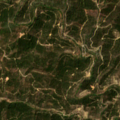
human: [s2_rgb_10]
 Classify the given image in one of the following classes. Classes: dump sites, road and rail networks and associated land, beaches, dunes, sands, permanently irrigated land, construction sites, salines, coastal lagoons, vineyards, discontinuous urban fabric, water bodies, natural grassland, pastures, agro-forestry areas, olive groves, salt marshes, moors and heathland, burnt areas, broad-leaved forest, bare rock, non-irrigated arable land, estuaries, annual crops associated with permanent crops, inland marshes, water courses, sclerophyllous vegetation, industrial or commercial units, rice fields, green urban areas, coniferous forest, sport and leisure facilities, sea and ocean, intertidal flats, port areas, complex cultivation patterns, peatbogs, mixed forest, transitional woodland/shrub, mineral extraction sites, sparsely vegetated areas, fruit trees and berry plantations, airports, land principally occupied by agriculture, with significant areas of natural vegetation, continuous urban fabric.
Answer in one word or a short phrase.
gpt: olive groves, coniferous forest, transitional woodland/shrub